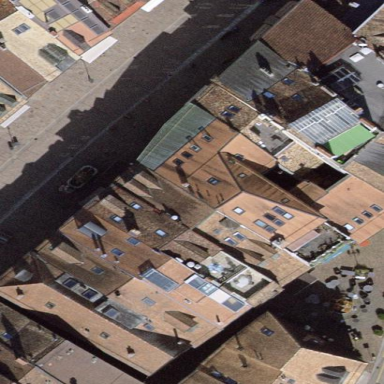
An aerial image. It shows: Apartments building with gabled roof made of roof tiles. The roof orientation is across.